Interaction volume radius: 5 \u00c5
Interaction volume height: 15 \u00c5
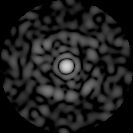
Disorder parameter: 0.8841